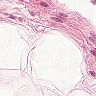
Metastatic tissue present: no